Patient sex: F
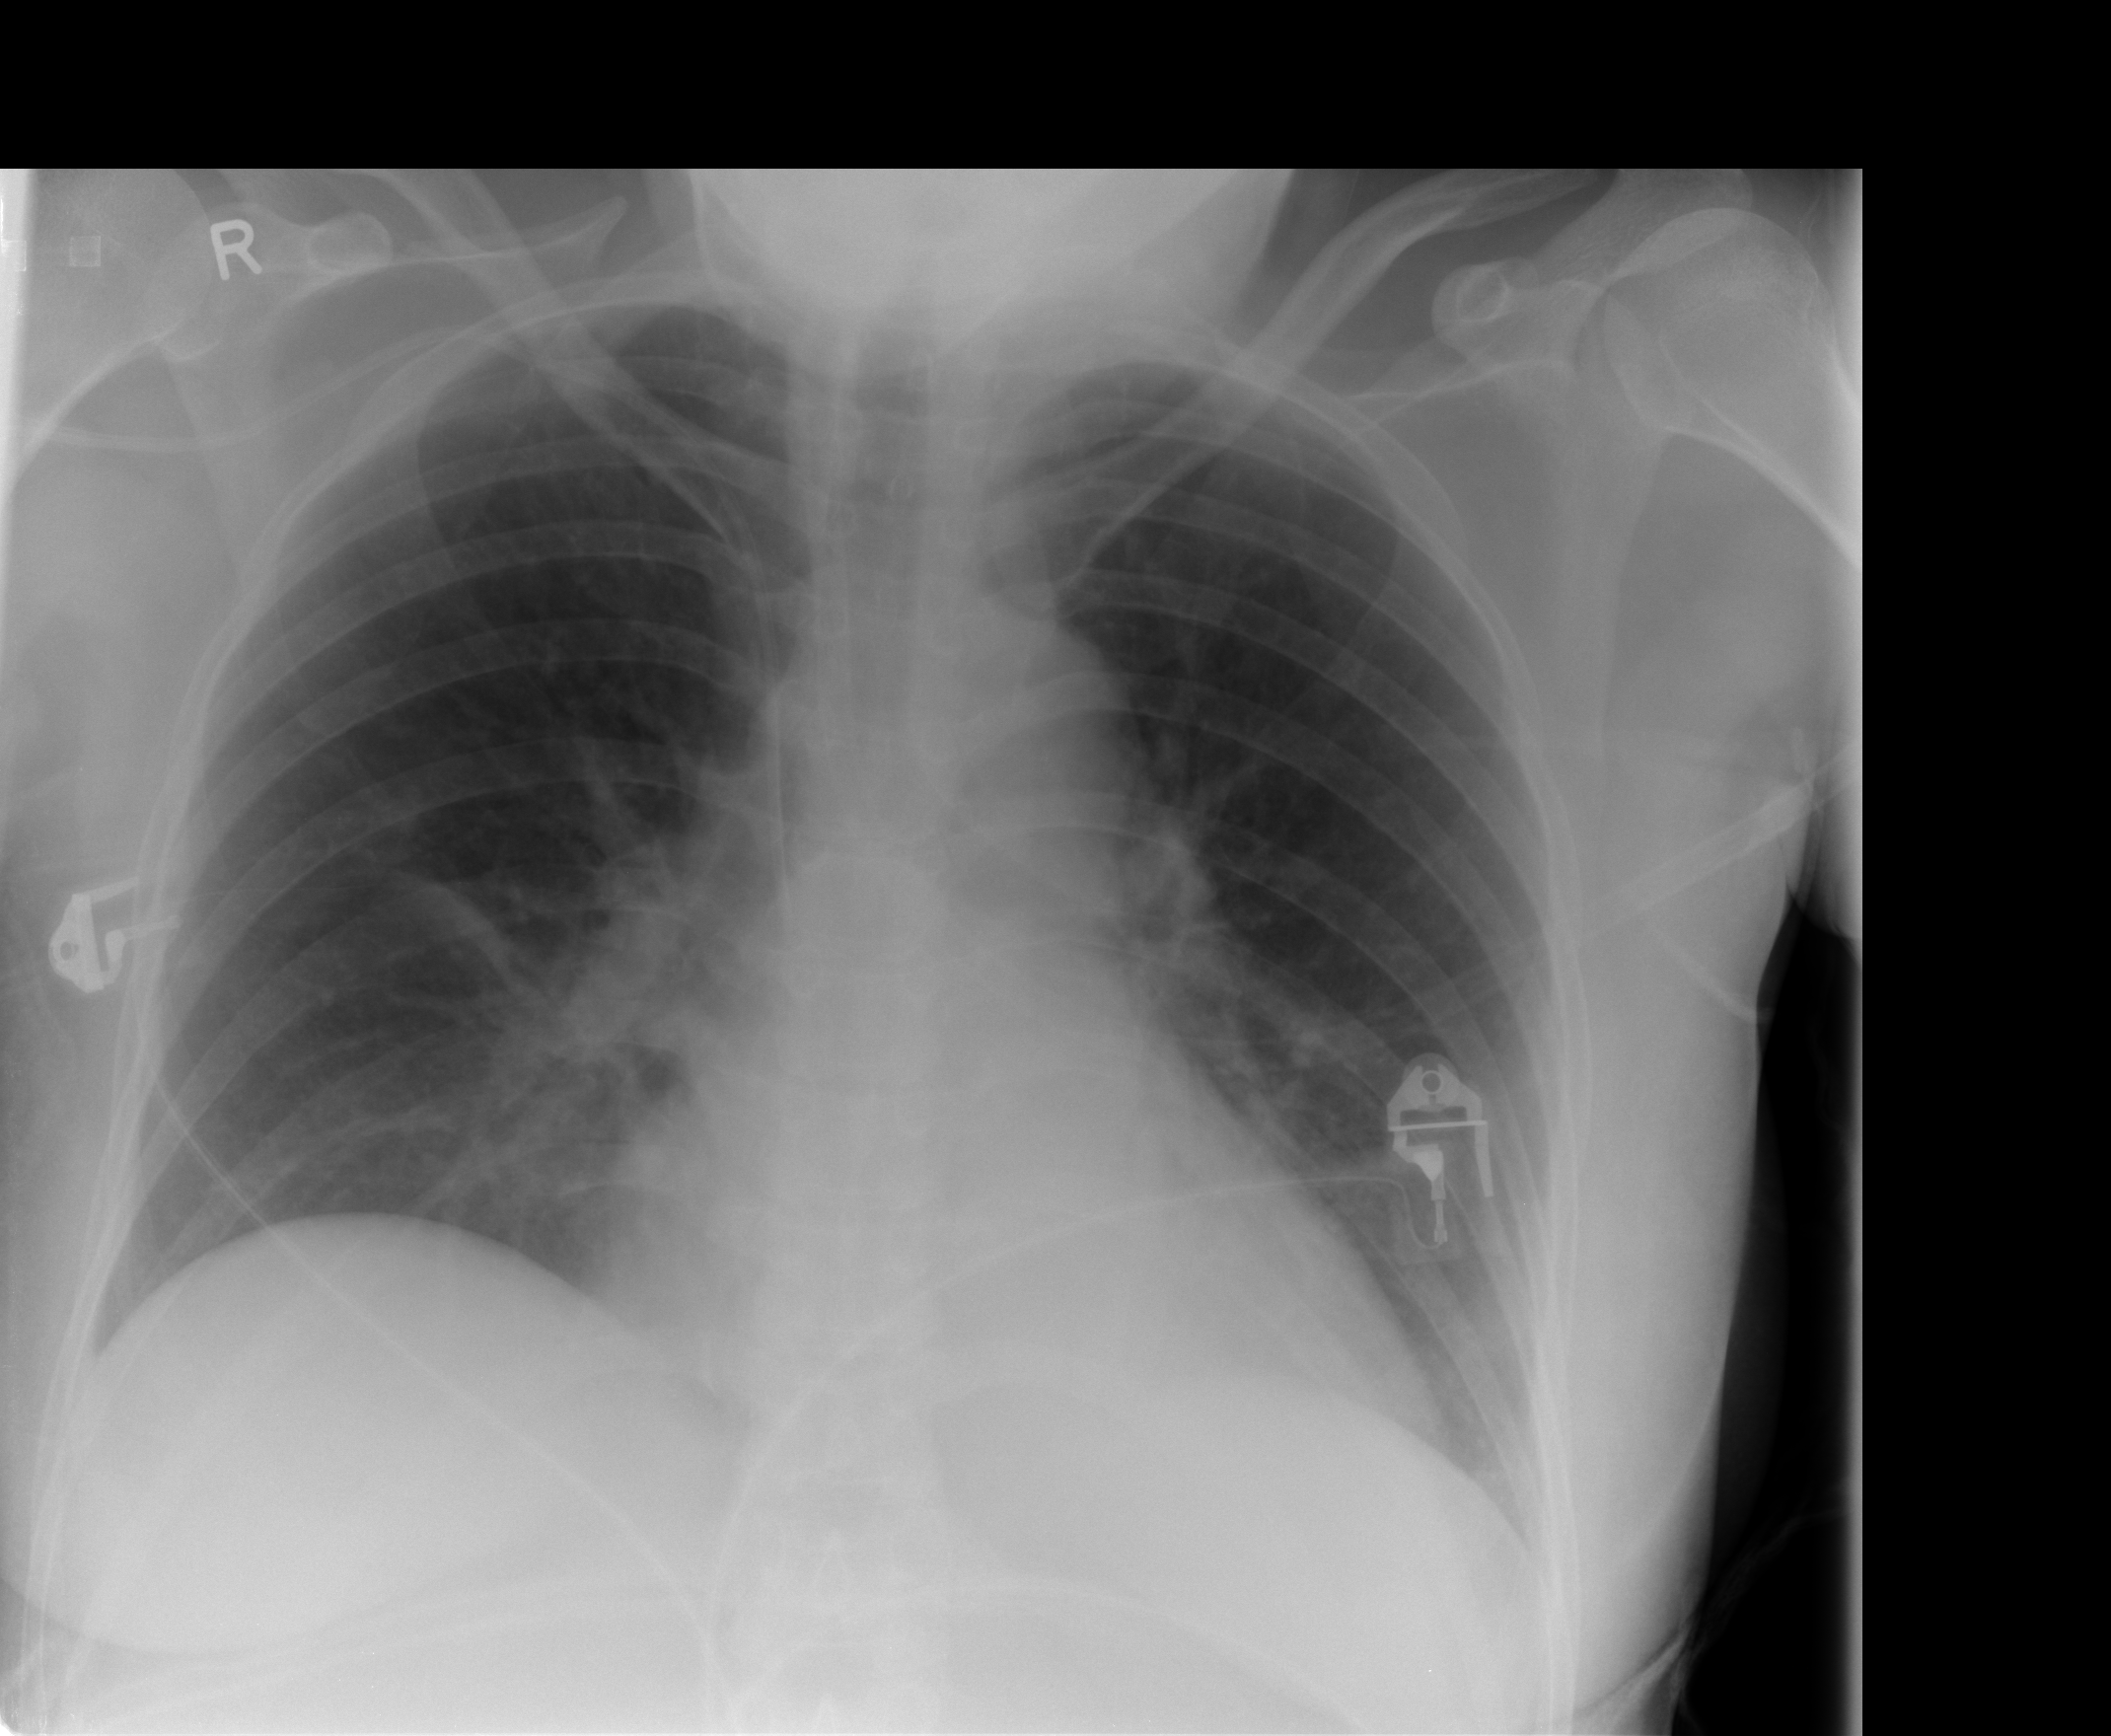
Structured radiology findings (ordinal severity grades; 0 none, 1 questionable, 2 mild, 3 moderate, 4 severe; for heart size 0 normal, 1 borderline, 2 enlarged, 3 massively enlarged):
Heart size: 0
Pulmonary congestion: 0
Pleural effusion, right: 0
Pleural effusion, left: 0
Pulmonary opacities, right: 0
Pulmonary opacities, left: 0
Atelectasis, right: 1
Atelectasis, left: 1